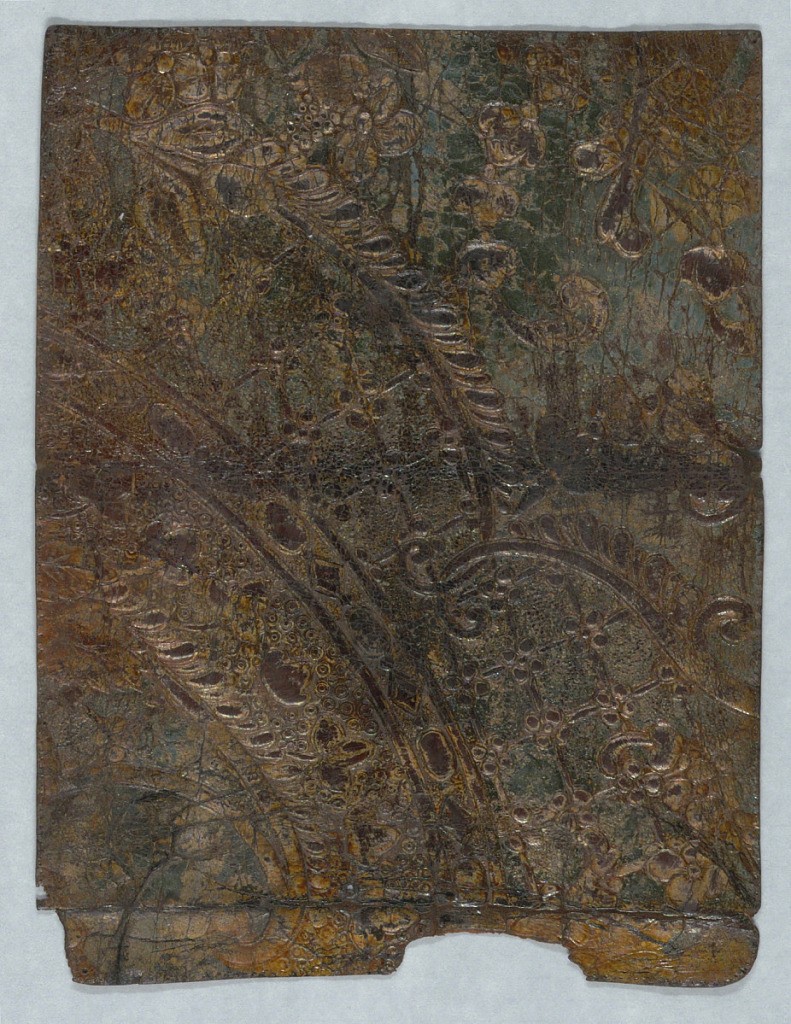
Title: Sidewall
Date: ca. 1700
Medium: Leather, stamped, silvered, painted
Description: With blue field. Flowers and foliage, with diapered scrollwork.